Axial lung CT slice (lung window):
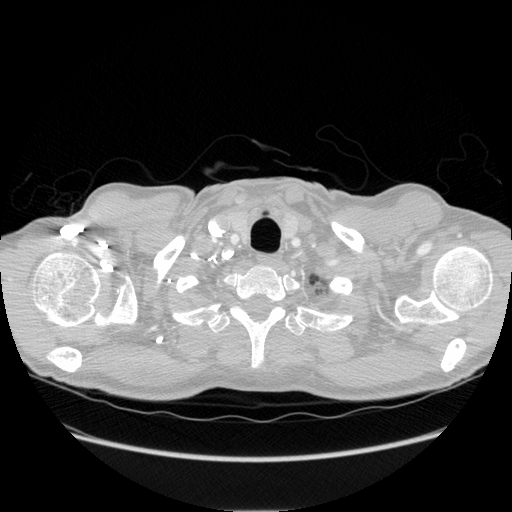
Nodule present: no